Interaction volume radius: 10 \u00c5
Interaction volume height: 15 \u00c5
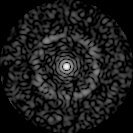
Disorder parameter: 0.8146